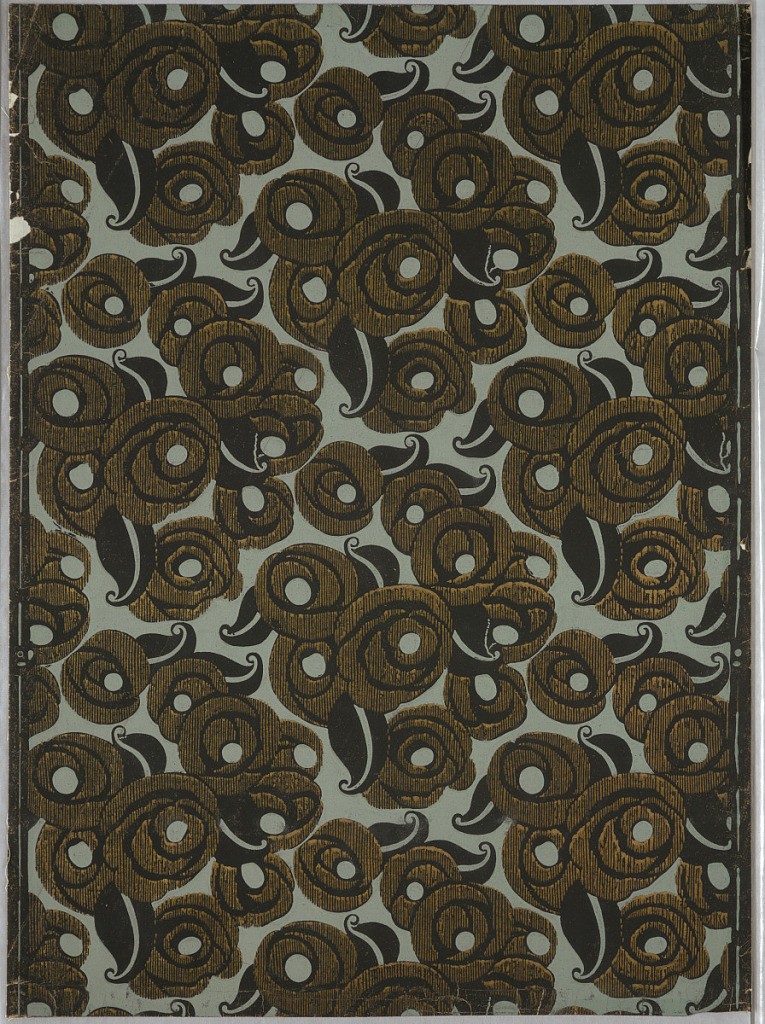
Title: Sidewall
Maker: Nancy McClelland, Inc.
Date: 1920
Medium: Block-printed paper
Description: Printed in art deco style of decoration for Nancy McClelland of New York City. A stylized rose and leaf design in imitation of a textile. Rose petals are black and gold strie with black leaves. Printed in gold and black on blue background.